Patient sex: M
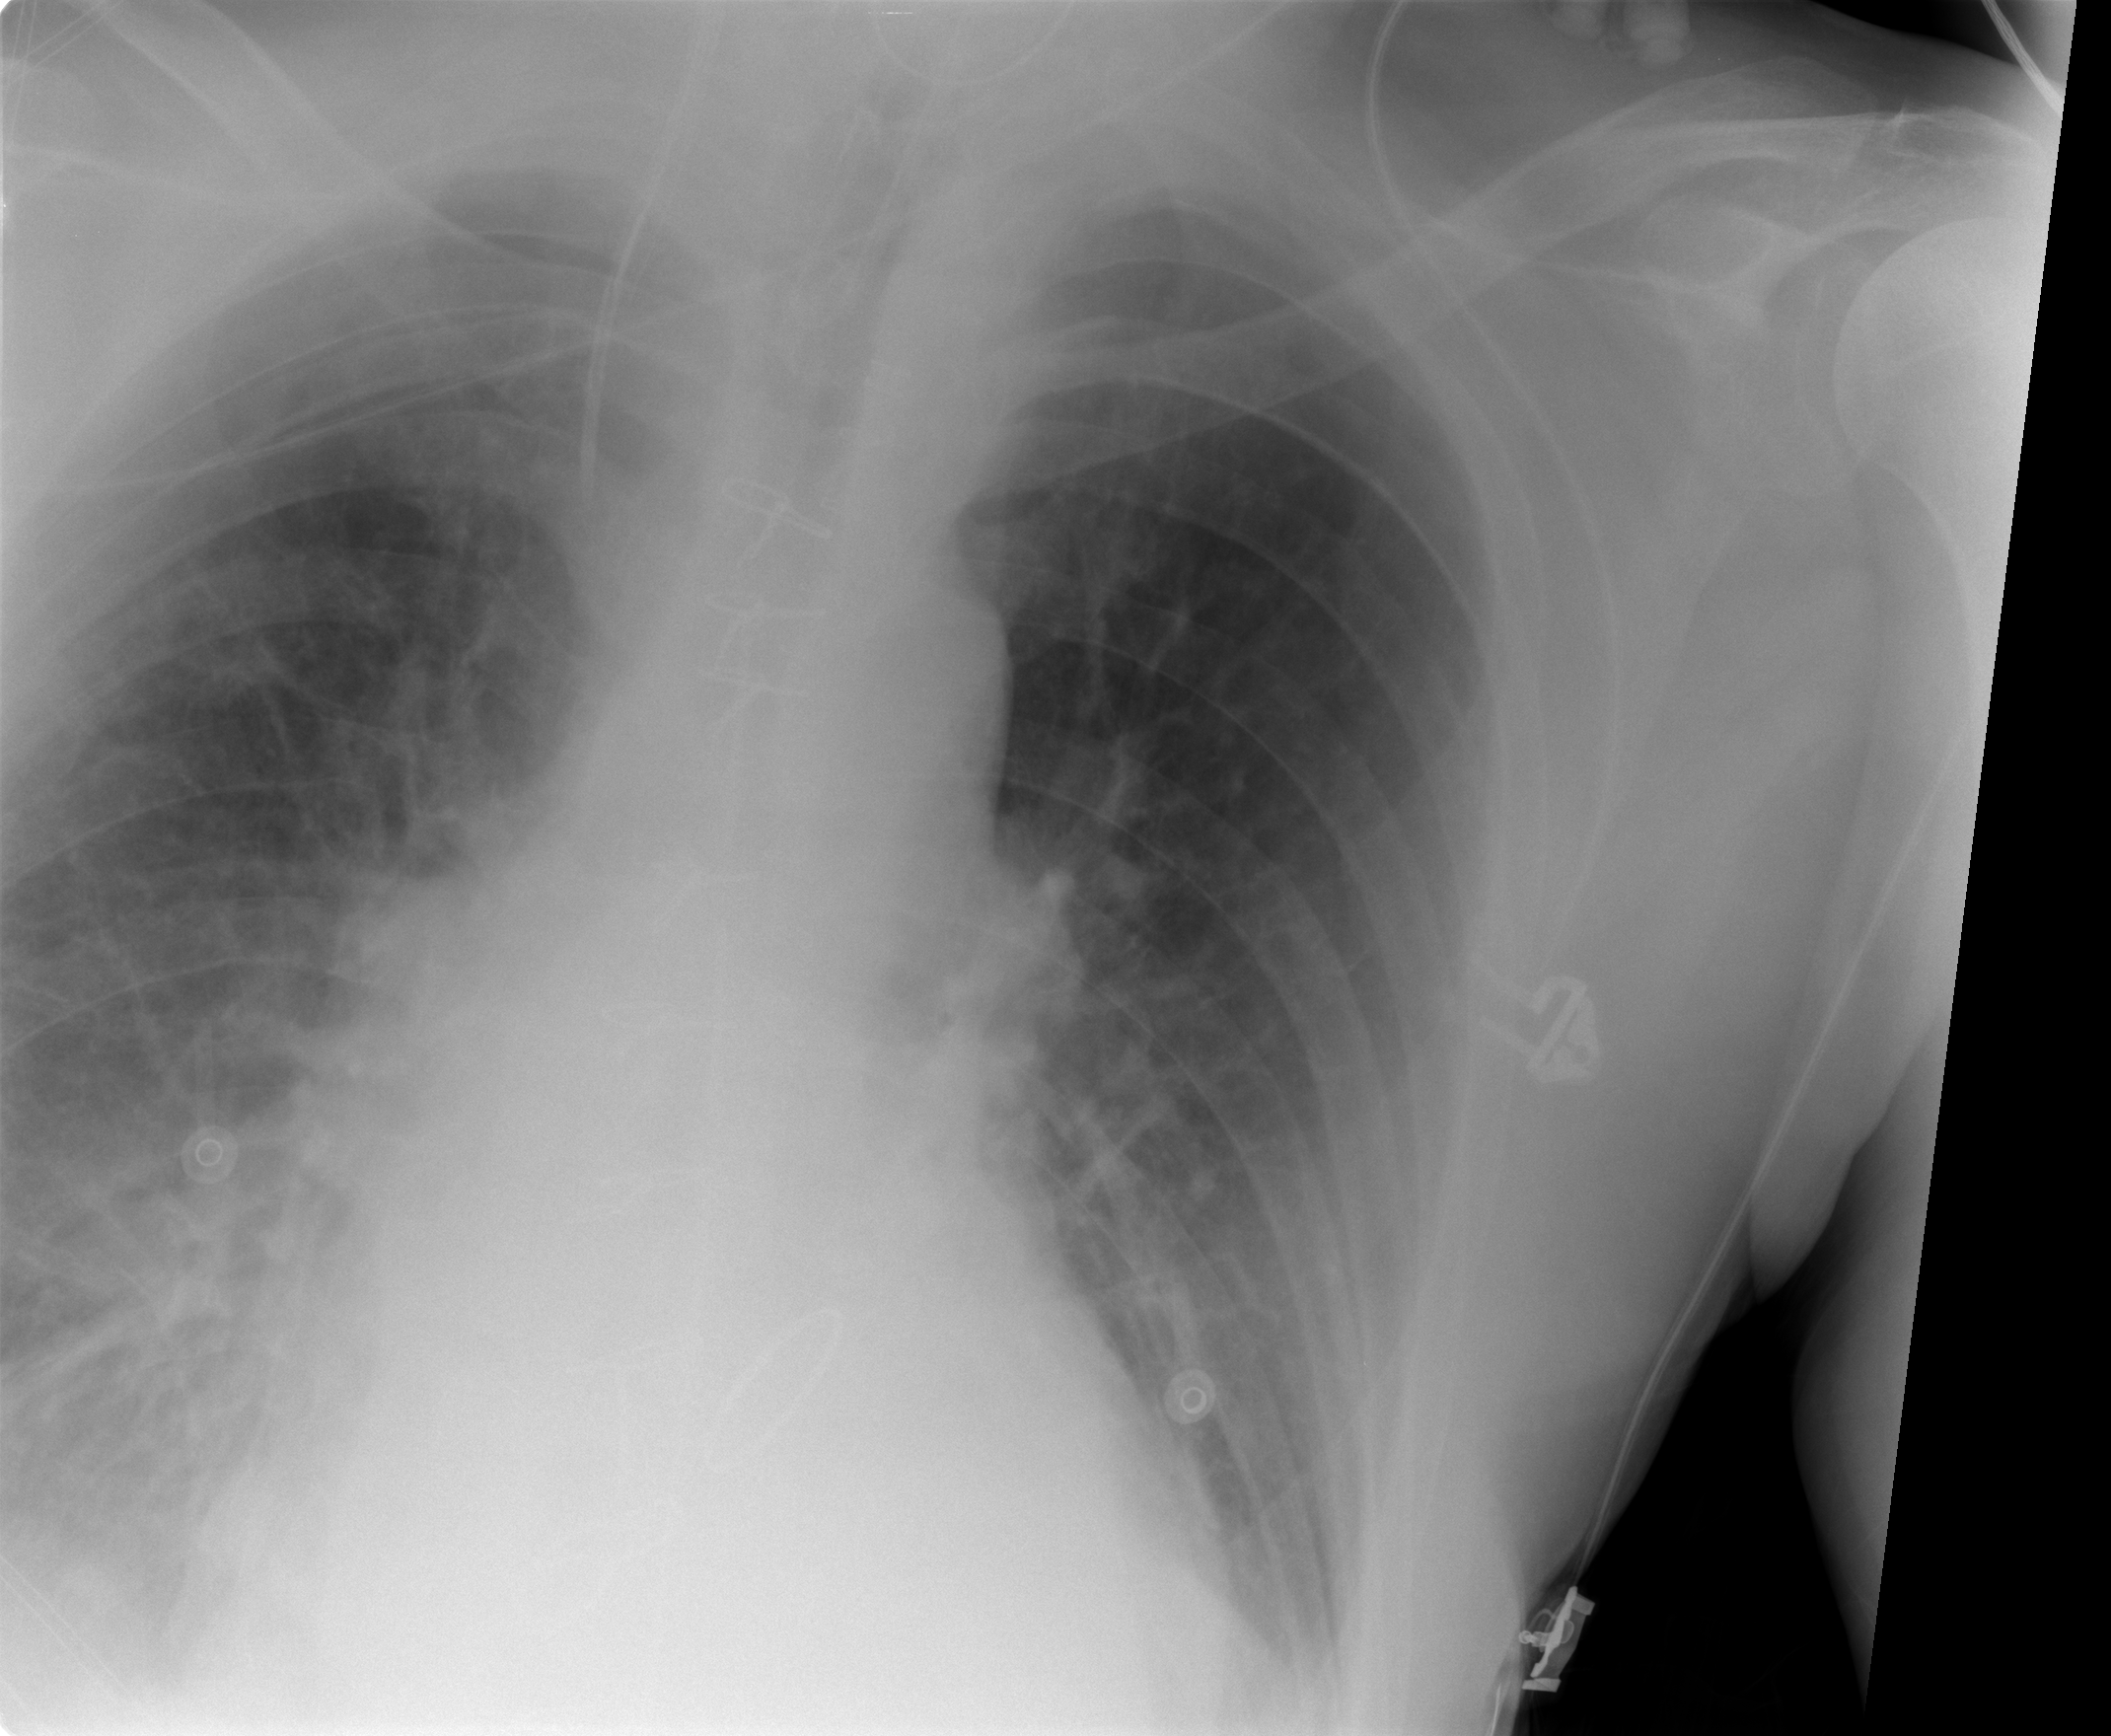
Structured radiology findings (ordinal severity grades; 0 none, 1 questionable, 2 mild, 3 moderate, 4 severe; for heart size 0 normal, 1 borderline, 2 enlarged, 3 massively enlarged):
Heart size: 0
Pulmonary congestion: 0
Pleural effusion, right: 0
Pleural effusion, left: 2
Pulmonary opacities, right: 0
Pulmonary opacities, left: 0
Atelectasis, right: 2
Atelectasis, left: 2